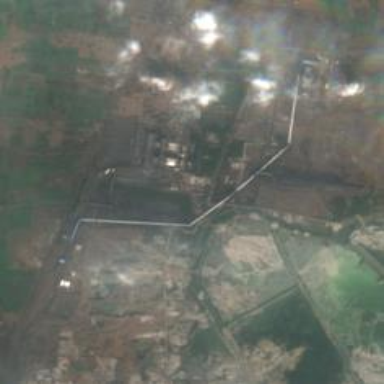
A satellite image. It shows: Industrial area with coal-powered plant.